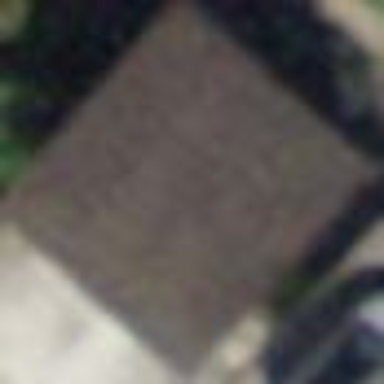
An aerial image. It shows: Garage building with skillion roof oriented along direction.